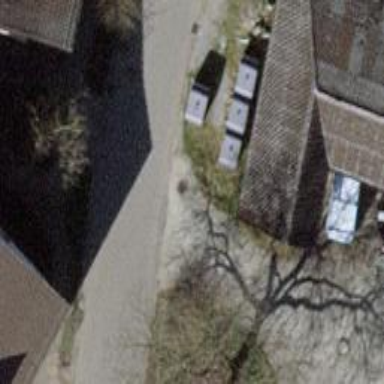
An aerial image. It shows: Recycling container for recycling.